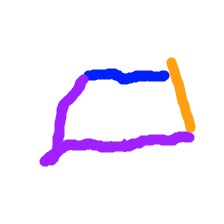
Shape: trapezoid